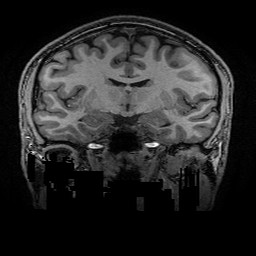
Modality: T1w
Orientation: sagittal
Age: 26
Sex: male
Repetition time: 0.0077 s
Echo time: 0.0034 s